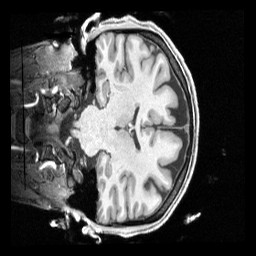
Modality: T1w
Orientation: coronal
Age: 28
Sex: female
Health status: healthy
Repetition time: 2.4 s
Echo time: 0.00222 s